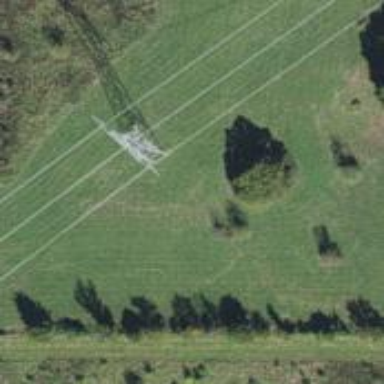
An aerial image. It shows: Power tower.